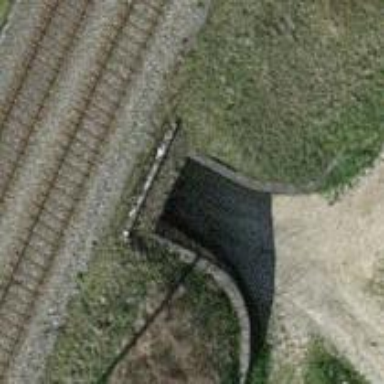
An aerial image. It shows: Tunnel along track.